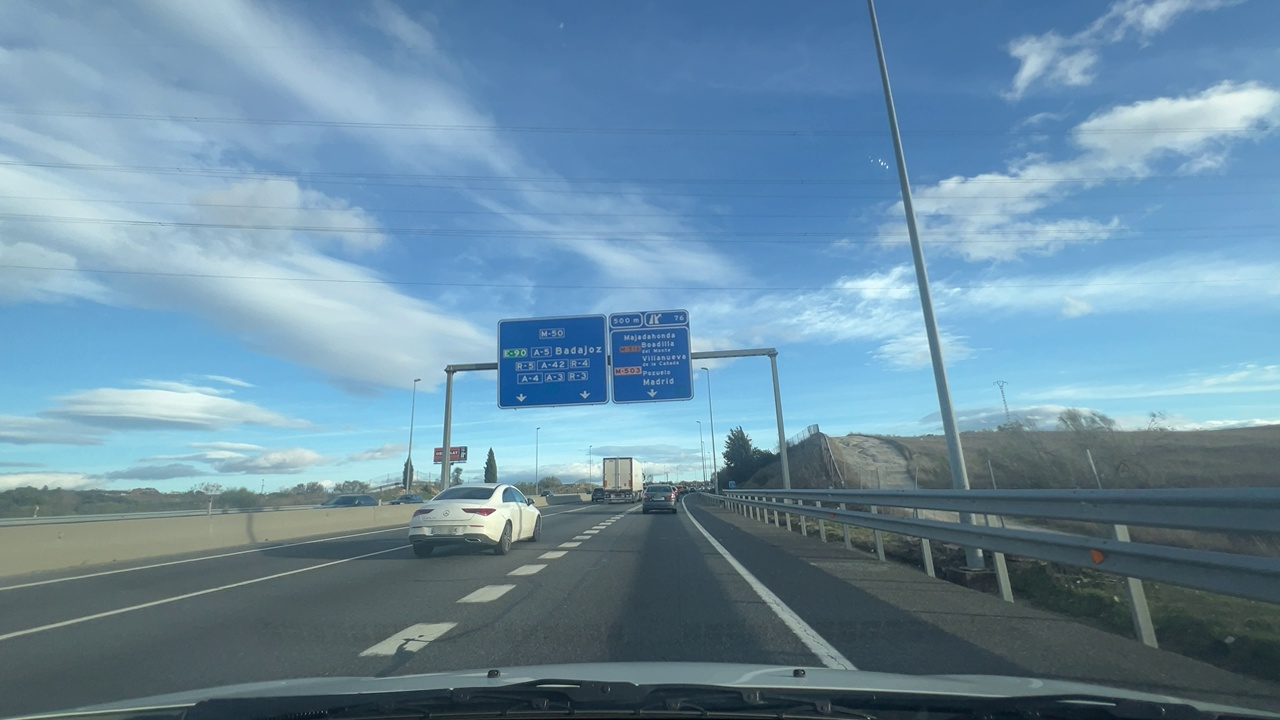
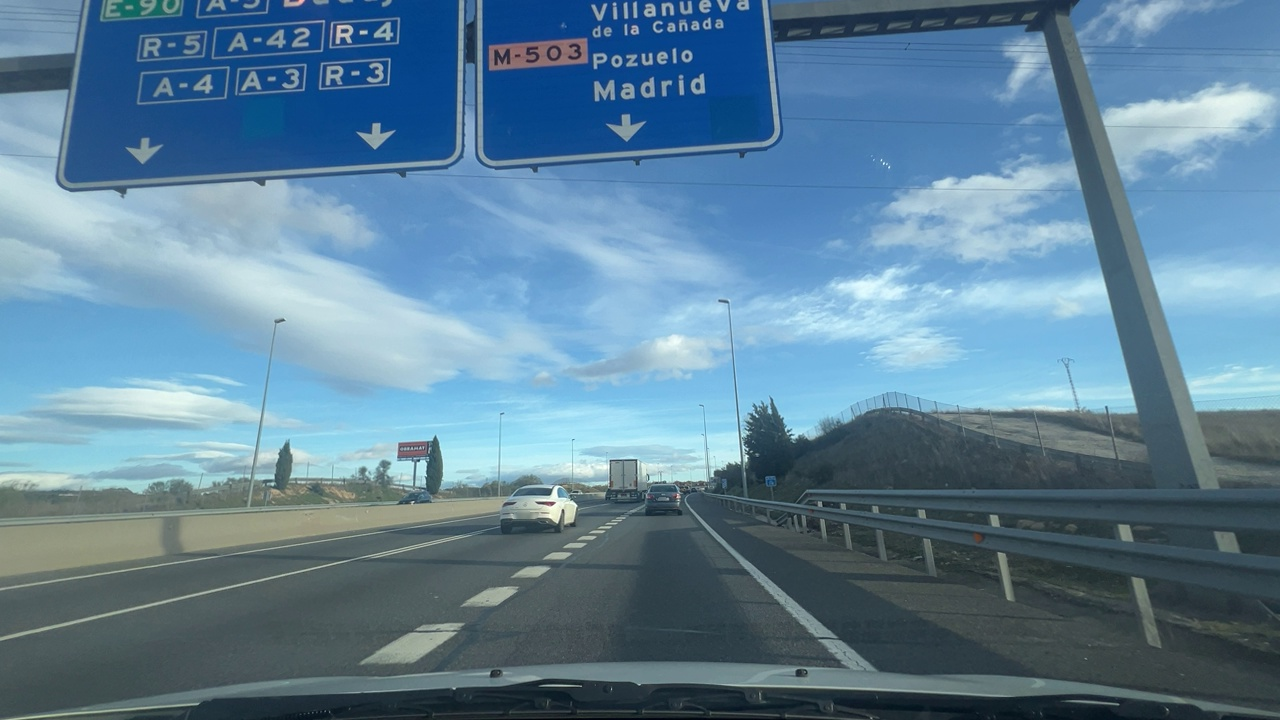
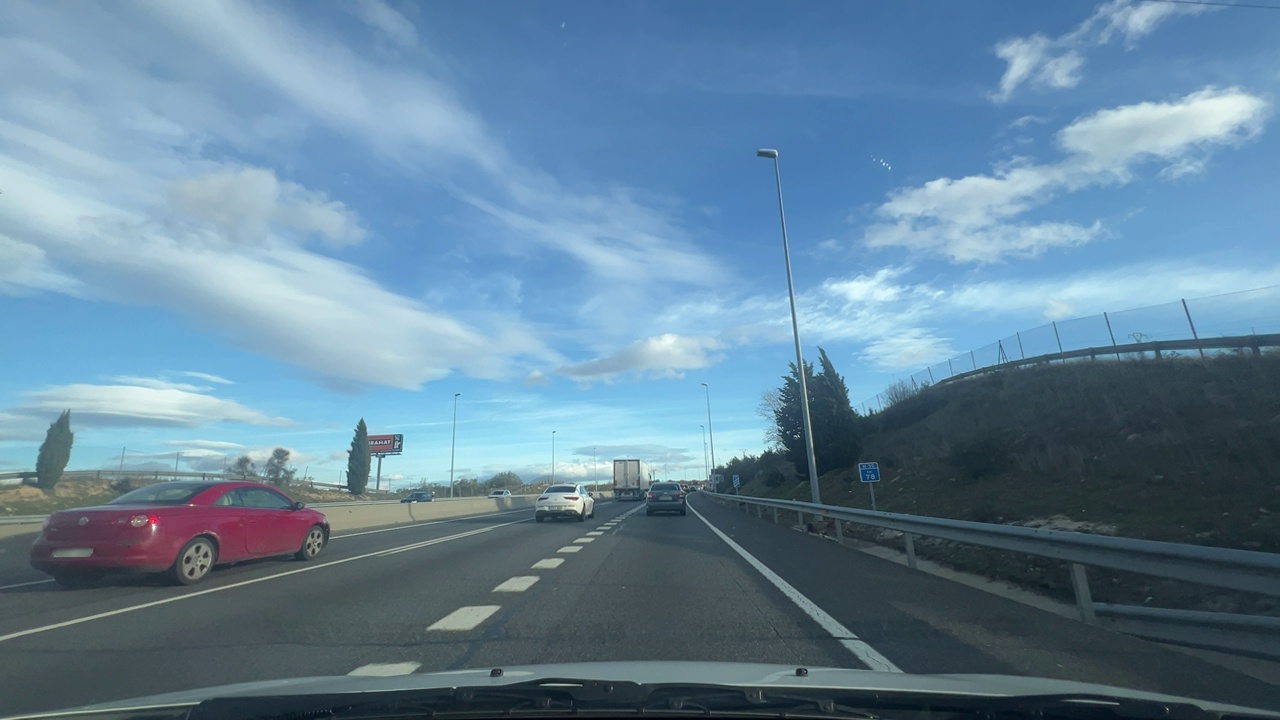
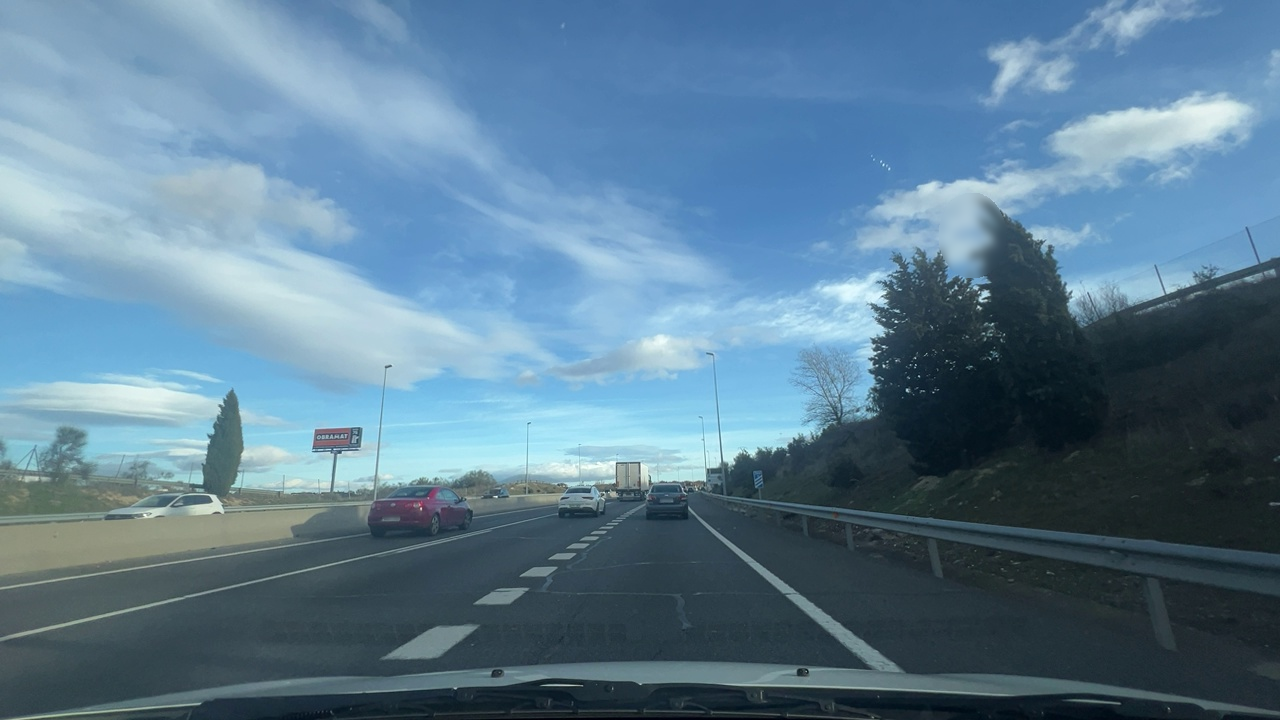
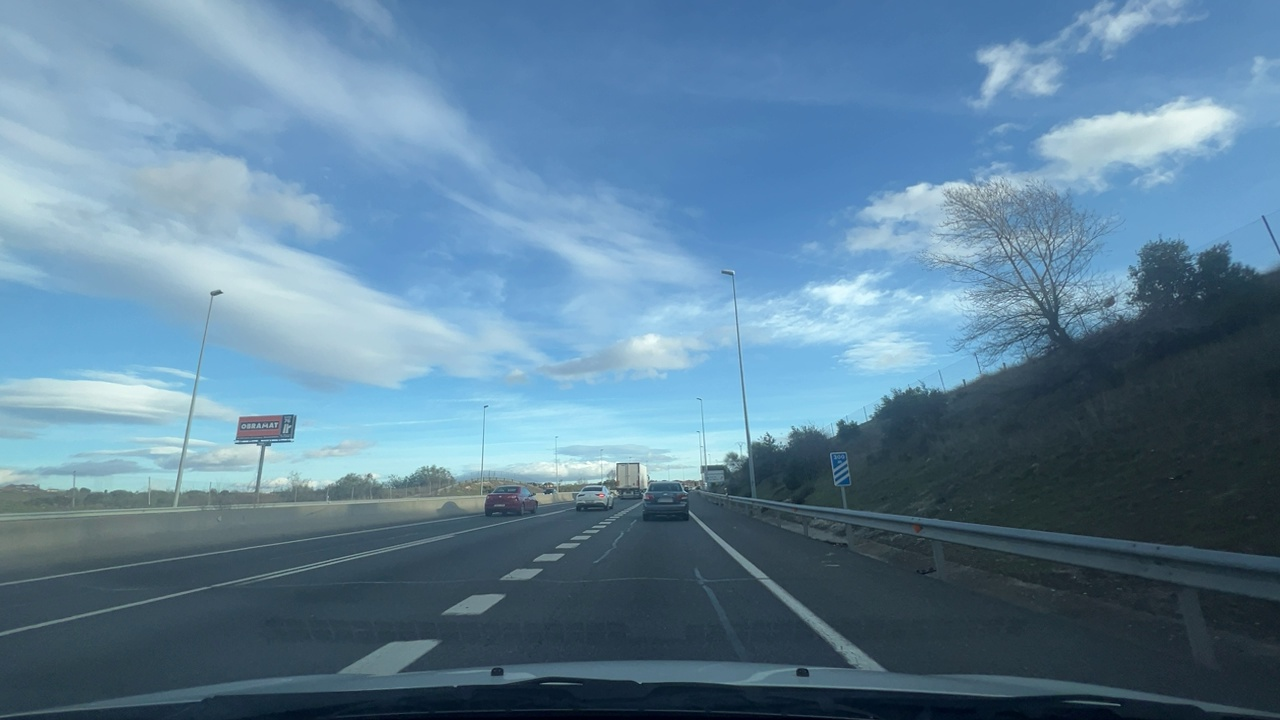
Situation: Leading braking
Question: Is there a vehicle directly ahead in the ego lane with brake lights on?
Answer: No
Reasoning: There are vehicles in front but no red brake lights on

Situation: Leading braking
Question: Is the distance between the ego vehicle and the vehicle ahead decreasing?
Answer: Yes
Reasoning: The relative distance to the leading vehicle is reducing over time.

Situation: Leading braking
Question: Is either the ego vehicle or the leading vehicle stationary?
Answer: No
Reasoning: No vehicle is visibly stationary

Situation: Leading braking
Question: Is the ego vehicle decelerating due to dense traffic or congestion ahead?
Answer: Yes
Reasoning: Multiple closely spaced vehicles ahead indicate traffic congestion.